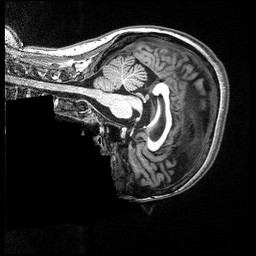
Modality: T1w
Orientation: sagittal
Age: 34
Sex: female
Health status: ill
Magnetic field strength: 3 T
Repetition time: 2.53 s
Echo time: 0.00331 s